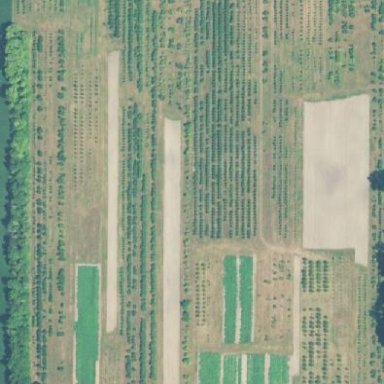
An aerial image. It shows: Orchard.